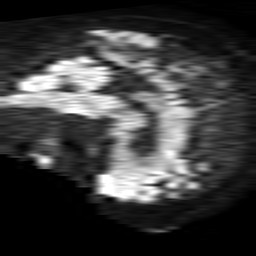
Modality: TRACE
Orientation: sagittal
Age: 73
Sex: male
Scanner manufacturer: philips
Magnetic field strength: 1.5 T
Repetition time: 4.6 s
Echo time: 0.08631 s